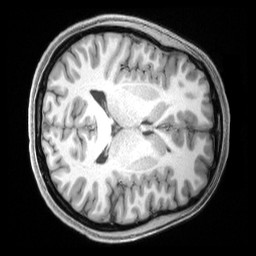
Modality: T1w
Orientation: axial
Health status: healthy
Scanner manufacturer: siemens
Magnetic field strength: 3 T
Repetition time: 2.4 s
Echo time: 0.00222 s